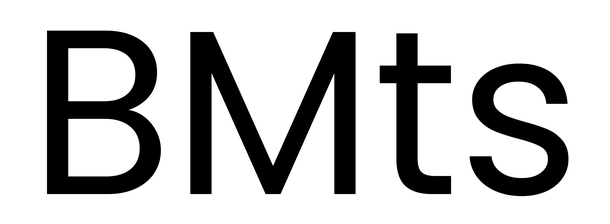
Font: Poppins-Regular